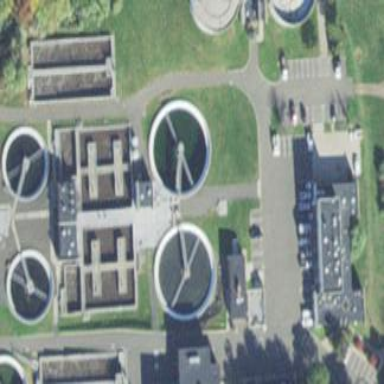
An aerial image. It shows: Wastewater plant.